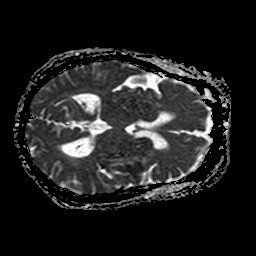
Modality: ADC
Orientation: axial
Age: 77
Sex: female
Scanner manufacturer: philips
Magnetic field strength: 1.5 T
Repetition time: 3.54 s
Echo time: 0.09411 s